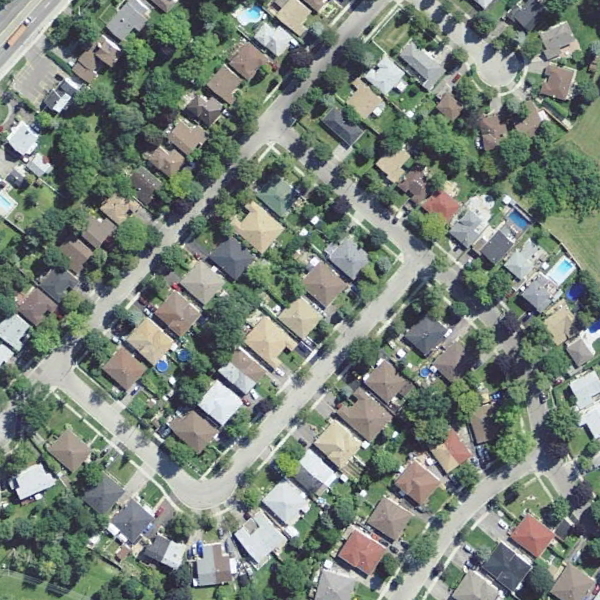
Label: DenseResidential